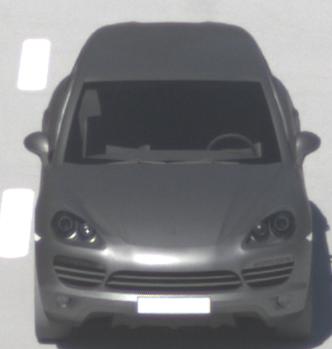
Make: Porsche
Model: Cayenne
Detailed model: Cayenne (958)
Model produced from: 2010/05
Model produced until: 2014/07
Doors: 5
Color: gray
Road condition: dry road
Daytime: midday
Contrast: high contrast